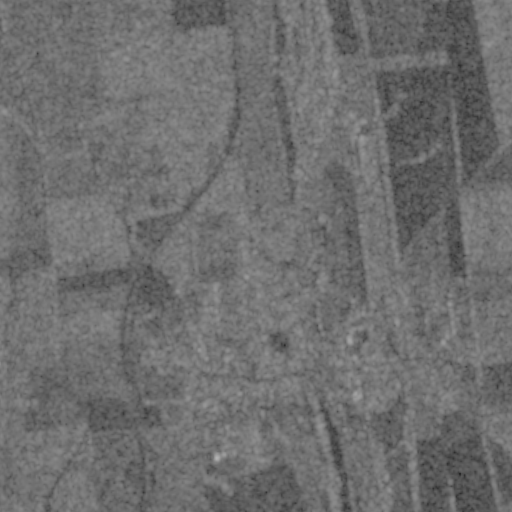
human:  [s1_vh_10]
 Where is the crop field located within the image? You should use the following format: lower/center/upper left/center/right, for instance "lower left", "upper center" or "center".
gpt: The crop field is located in the lower center of the image.
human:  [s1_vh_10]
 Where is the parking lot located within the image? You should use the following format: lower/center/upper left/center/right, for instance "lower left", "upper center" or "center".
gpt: The parking lot is located in the lower center of the image.
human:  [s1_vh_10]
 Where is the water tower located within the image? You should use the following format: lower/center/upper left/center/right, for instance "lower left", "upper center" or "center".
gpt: The water tower is located in the lower center of the image.
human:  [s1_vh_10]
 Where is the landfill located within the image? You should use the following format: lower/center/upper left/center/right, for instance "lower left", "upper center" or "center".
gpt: There is no landfill in the image.

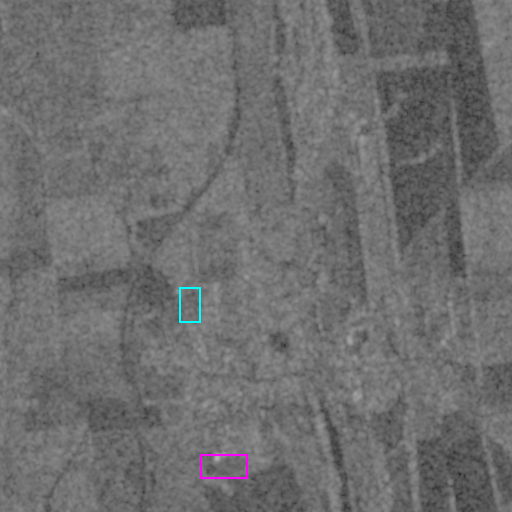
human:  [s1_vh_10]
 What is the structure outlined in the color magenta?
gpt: The structure outlined in magenta is a crop field.
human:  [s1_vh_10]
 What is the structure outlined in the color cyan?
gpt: The structure outlined in cyan is a park.
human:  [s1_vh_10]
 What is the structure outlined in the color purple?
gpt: There is no purple outline.